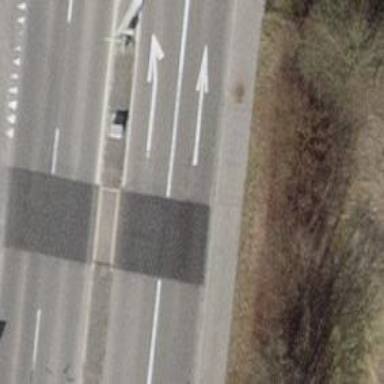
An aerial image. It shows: Marked road crossing.